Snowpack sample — Buffalo Mountain, Silverthorne, Colorado, USA (1/25/25, 10:11 AM MST)
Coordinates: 39.6222, -106.1139
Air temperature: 22 °F
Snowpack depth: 110 cm
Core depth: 10 cm
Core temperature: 46.4 °F
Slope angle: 12°, slope face: 102°
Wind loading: high
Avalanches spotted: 0
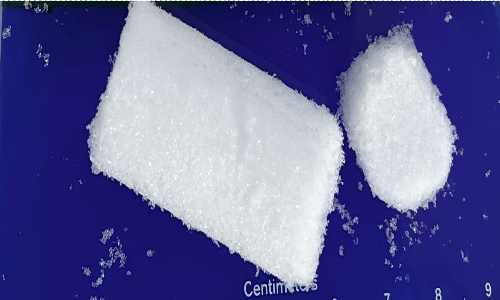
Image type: core
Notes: No avalanches nearby, collected on the outskirts of a fire break 15 meters from the treeline, on way to Buffalo and Red Mountain